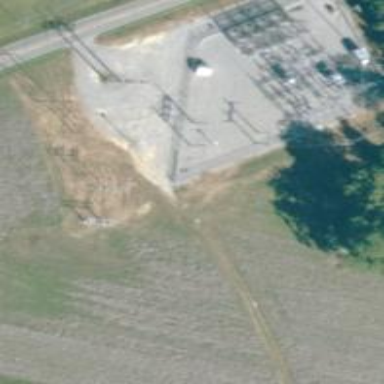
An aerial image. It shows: Distribution level power substation surrounded by fence.